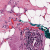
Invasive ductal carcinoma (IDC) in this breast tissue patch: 0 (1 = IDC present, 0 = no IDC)